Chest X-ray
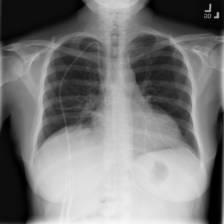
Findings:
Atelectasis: positive
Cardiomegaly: negative
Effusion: negative
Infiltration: negative
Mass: negative
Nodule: negative
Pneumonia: negative
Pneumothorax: negative
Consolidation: negative
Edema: negative
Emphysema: negative
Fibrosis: negative
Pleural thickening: negative
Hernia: negative